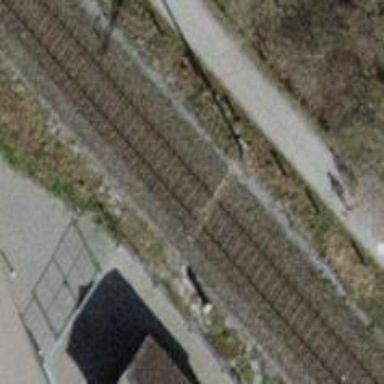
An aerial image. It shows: Railway milestone.